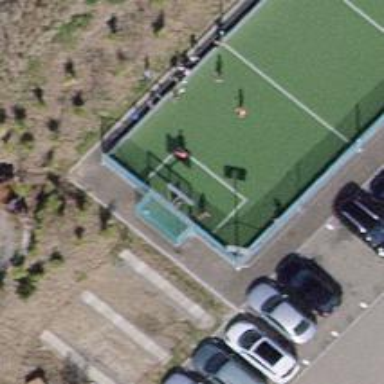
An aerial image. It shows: Soccer pitch designated for leisure and sports activities.